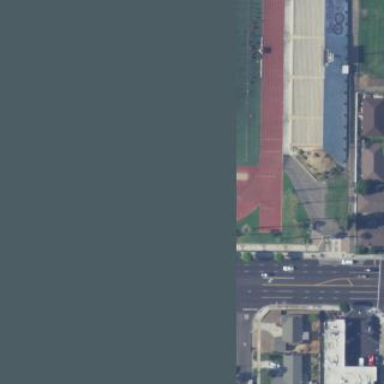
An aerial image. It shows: American football pitch with artificial turf surface for leisure land.